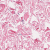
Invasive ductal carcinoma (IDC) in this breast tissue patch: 0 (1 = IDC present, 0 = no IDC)